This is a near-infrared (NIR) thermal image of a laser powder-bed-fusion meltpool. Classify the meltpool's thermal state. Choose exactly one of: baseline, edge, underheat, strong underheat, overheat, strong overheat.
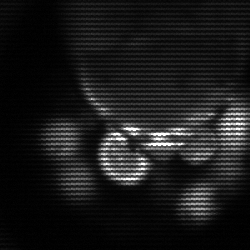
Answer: baseline